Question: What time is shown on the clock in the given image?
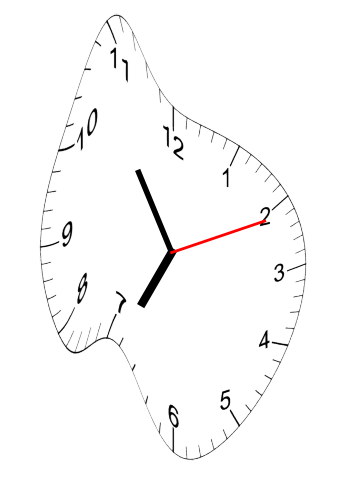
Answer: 06:54:11